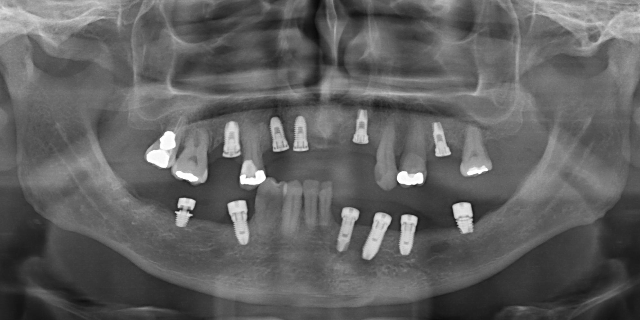
adult